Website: apple
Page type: order-returns
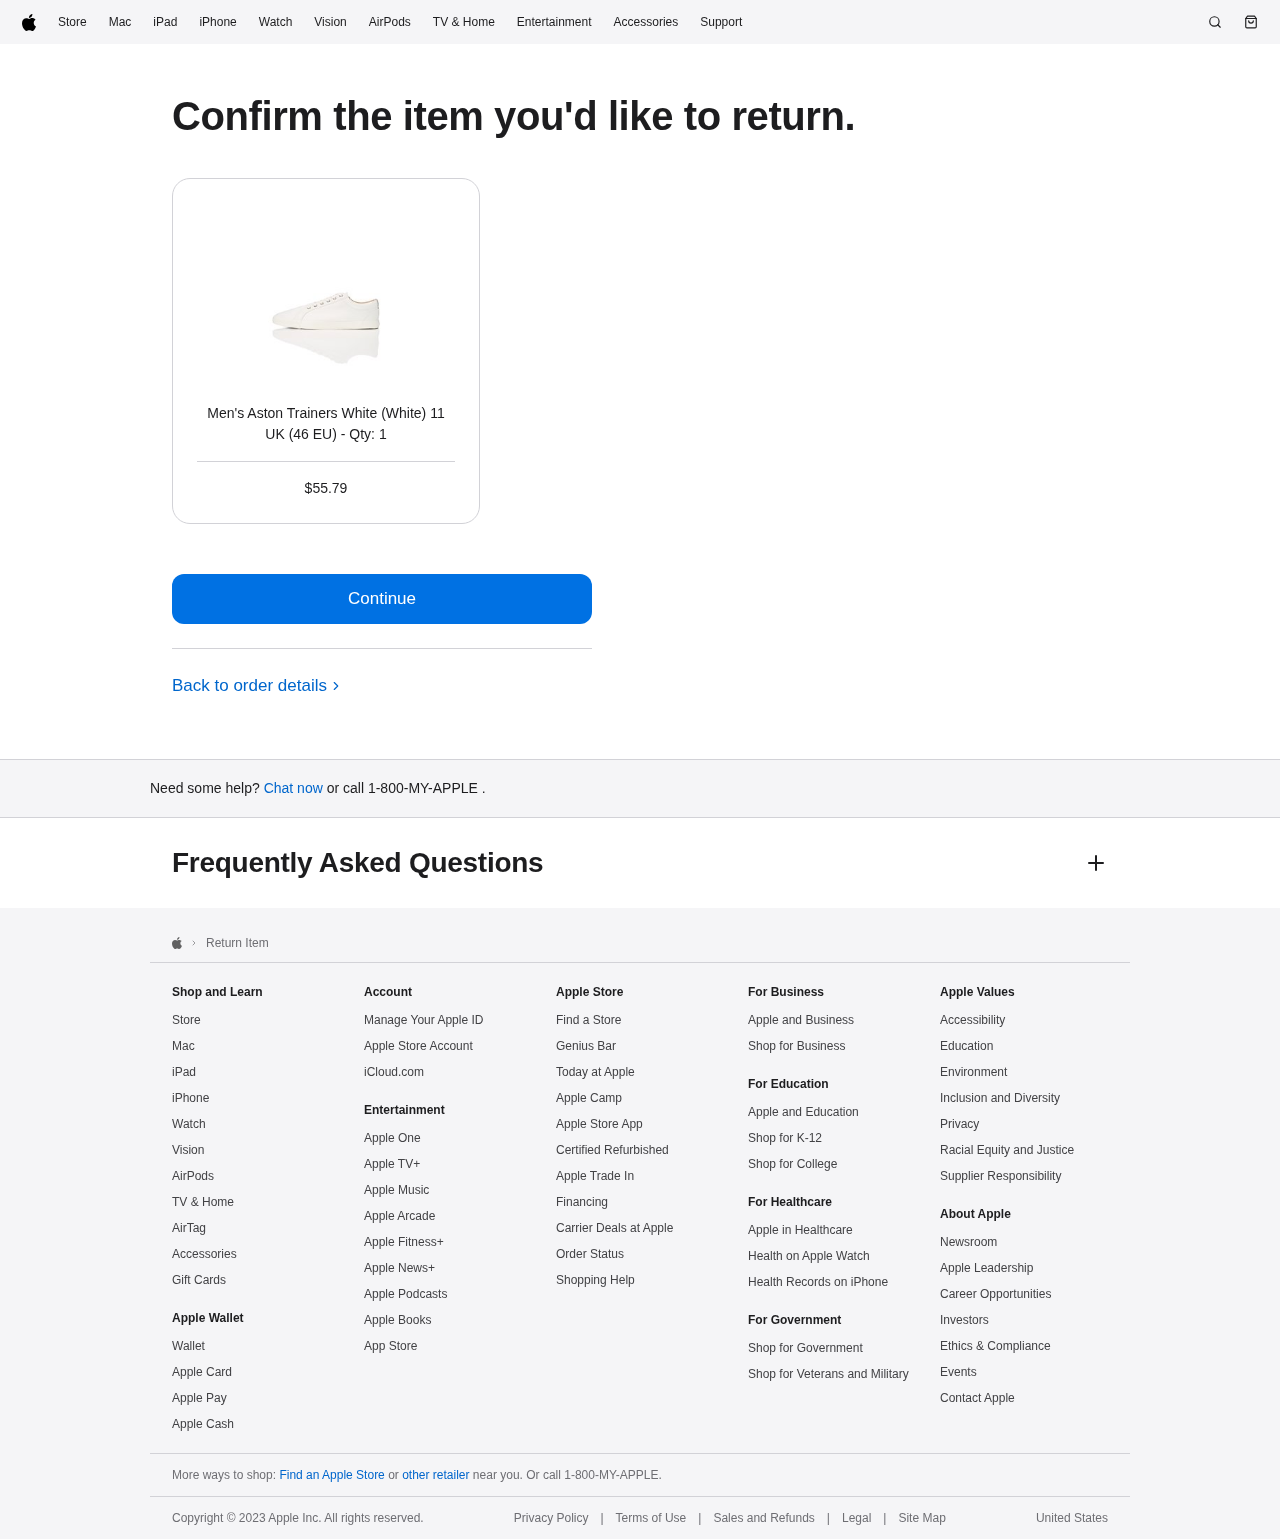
Product elements: key: PRODUCT1_NAME
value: Men's Aston Trainers White (White) 11 UK (46 EU)
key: PRODUCT1_PRICE
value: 55.79
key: PRODUCT1_QUANTITY
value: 1